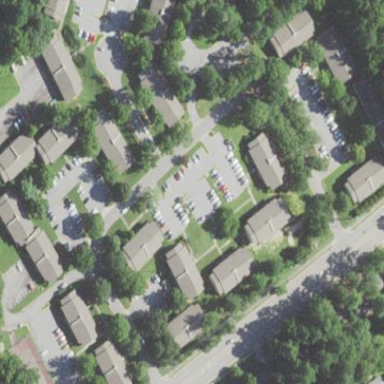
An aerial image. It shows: Parking area with surface.